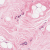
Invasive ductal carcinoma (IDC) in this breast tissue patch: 0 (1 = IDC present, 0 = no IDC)